Field crop: maize
Growth stage: 2
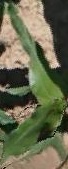
Species: maize